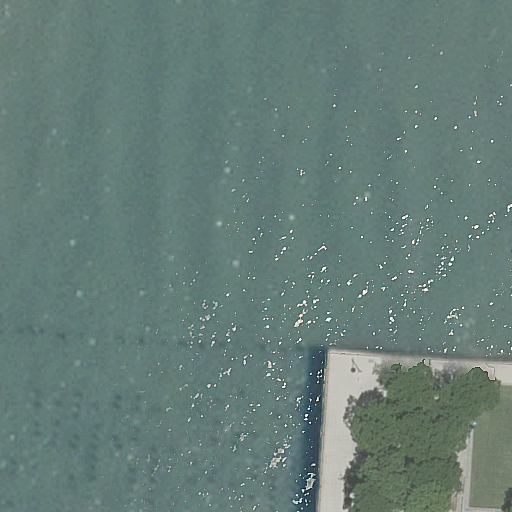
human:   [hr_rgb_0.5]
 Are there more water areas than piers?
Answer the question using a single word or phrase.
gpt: no

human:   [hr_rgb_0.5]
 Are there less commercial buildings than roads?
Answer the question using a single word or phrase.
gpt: yes

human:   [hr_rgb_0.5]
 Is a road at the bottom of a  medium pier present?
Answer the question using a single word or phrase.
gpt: no

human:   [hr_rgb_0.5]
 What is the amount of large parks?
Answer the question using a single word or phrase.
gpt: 0

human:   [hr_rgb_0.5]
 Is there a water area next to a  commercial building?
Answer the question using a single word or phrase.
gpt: no

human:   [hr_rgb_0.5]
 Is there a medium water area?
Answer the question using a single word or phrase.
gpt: no

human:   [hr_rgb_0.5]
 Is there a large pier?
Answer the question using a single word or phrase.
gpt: yes

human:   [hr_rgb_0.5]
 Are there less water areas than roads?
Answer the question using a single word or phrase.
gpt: no

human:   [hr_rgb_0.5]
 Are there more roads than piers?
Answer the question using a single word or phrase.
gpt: no

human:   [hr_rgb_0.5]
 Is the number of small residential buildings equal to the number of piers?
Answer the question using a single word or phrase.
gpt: no

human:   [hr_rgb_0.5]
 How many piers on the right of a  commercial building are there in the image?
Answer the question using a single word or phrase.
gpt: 0

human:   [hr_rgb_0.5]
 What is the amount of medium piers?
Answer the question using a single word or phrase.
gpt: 0

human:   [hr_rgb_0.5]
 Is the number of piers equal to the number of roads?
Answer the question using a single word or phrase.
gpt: yes

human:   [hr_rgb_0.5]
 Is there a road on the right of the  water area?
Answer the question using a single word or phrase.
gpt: yes

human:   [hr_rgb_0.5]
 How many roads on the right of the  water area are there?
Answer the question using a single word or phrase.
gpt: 1

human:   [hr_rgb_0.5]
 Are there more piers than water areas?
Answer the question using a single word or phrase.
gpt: no

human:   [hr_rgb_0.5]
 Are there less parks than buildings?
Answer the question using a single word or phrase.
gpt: no

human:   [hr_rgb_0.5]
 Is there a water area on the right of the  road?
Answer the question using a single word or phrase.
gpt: no

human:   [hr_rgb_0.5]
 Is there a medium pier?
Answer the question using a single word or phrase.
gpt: no

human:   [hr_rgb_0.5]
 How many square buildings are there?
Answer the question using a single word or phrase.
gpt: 0

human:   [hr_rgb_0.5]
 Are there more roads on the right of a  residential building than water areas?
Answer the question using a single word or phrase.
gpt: no

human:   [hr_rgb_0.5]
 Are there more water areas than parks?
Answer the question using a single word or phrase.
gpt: no

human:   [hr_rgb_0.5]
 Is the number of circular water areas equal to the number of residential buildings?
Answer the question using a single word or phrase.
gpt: yes

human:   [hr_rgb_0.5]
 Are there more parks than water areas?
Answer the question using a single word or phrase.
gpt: no

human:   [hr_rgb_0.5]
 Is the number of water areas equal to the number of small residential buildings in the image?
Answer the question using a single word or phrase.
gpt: no

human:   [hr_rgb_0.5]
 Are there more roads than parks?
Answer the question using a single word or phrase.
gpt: no

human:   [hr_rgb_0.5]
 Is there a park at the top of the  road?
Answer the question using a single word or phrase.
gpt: no

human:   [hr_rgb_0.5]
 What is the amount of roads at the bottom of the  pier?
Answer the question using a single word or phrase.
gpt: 0

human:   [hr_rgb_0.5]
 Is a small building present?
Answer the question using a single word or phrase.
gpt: no

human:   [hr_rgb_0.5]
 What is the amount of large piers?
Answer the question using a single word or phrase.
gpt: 1

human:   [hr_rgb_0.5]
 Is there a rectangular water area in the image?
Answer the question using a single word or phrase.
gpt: yes

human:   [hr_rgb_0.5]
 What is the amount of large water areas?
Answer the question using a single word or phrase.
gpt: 1

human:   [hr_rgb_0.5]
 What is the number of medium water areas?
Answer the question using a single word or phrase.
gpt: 0

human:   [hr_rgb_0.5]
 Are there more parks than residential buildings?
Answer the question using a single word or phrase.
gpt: yes

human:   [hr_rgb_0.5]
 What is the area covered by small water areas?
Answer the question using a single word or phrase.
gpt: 0m2

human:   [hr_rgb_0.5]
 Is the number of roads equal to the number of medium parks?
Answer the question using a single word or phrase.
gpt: yes